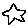
Label: star